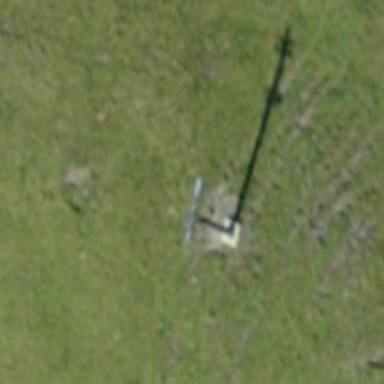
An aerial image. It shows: Pylon used for aerialway.